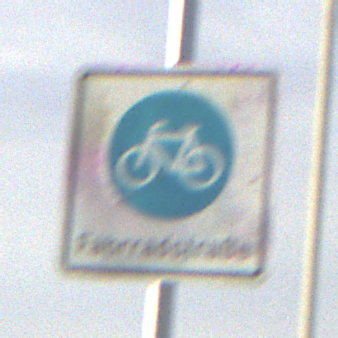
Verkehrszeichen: BeginnFahrradstrasse
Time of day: MorningAfternoon
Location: Outdoor (Suburban)
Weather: PartlyCloudy
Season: NotSpecified
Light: Natural